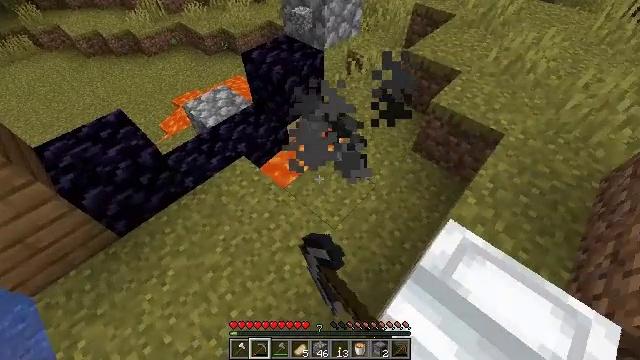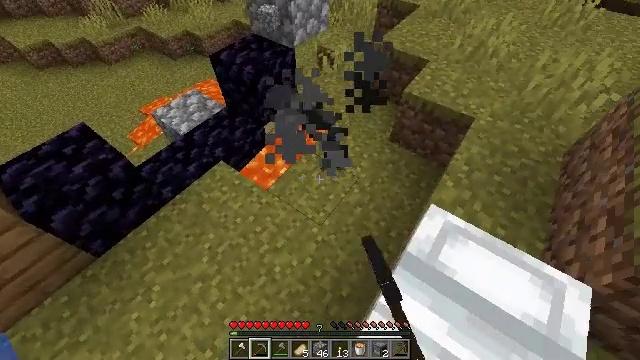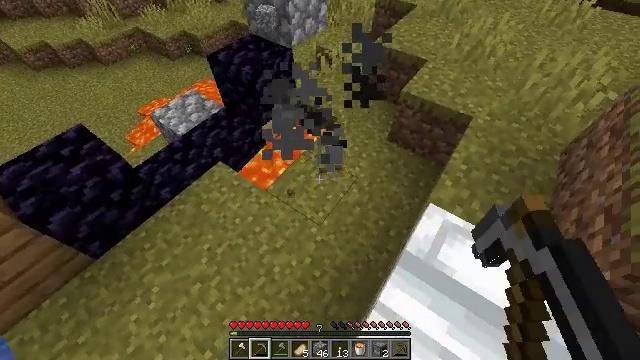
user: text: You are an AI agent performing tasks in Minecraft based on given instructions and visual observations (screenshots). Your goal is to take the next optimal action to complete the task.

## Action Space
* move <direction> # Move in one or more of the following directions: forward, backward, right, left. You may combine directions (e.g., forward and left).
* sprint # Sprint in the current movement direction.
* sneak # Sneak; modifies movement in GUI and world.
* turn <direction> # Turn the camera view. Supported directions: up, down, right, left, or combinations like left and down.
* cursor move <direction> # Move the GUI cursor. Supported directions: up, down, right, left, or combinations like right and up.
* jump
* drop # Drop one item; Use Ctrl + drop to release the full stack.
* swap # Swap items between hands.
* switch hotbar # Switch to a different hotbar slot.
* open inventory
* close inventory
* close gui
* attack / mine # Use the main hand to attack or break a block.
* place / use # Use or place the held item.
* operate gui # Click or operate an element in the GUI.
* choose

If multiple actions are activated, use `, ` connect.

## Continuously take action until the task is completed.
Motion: motion action
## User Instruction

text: Remove the fire source.
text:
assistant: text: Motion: turn right
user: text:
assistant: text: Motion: attack / mine
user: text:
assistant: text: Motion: attack / mine